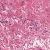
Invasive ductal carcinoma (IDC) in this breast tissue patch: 0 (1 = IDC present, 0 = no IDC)